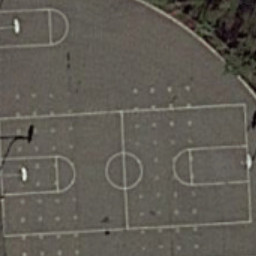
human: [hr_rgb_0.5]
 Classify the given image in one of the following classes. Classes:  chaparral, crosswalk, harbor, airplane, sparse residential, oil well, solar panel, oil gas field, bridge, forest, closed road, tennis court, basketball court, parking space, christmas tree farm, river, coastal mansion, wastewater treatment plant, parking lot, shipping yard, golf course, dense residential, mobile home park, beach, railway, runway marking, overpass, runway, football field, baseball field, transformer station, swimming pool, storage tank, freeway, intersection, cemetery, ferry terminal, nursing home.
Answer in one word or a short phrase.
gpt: basketball court